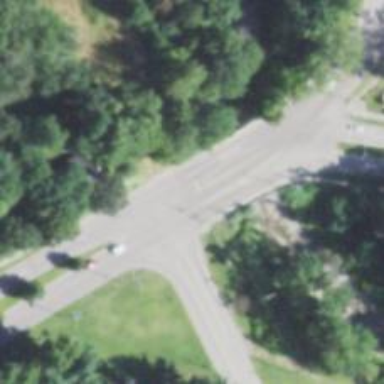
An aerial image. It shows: Primary link road with asphalt surface.